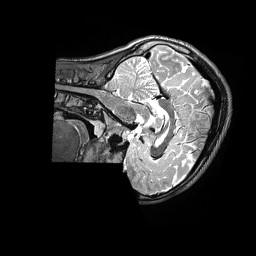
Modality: T2w
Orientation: sagittal
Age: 16
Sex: male
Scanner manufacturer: siemens
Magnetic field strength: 3 T
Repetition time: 3.2 s
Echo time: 0.564 s